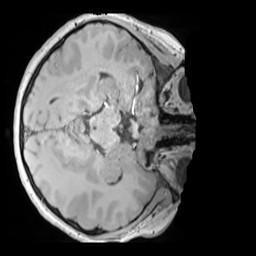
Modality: MP2RAGE
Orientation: axial
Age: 10
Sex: male
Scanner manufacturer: siemens
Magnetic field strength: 3 T
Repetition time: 4 s
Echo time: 0.00303 s